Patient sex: M
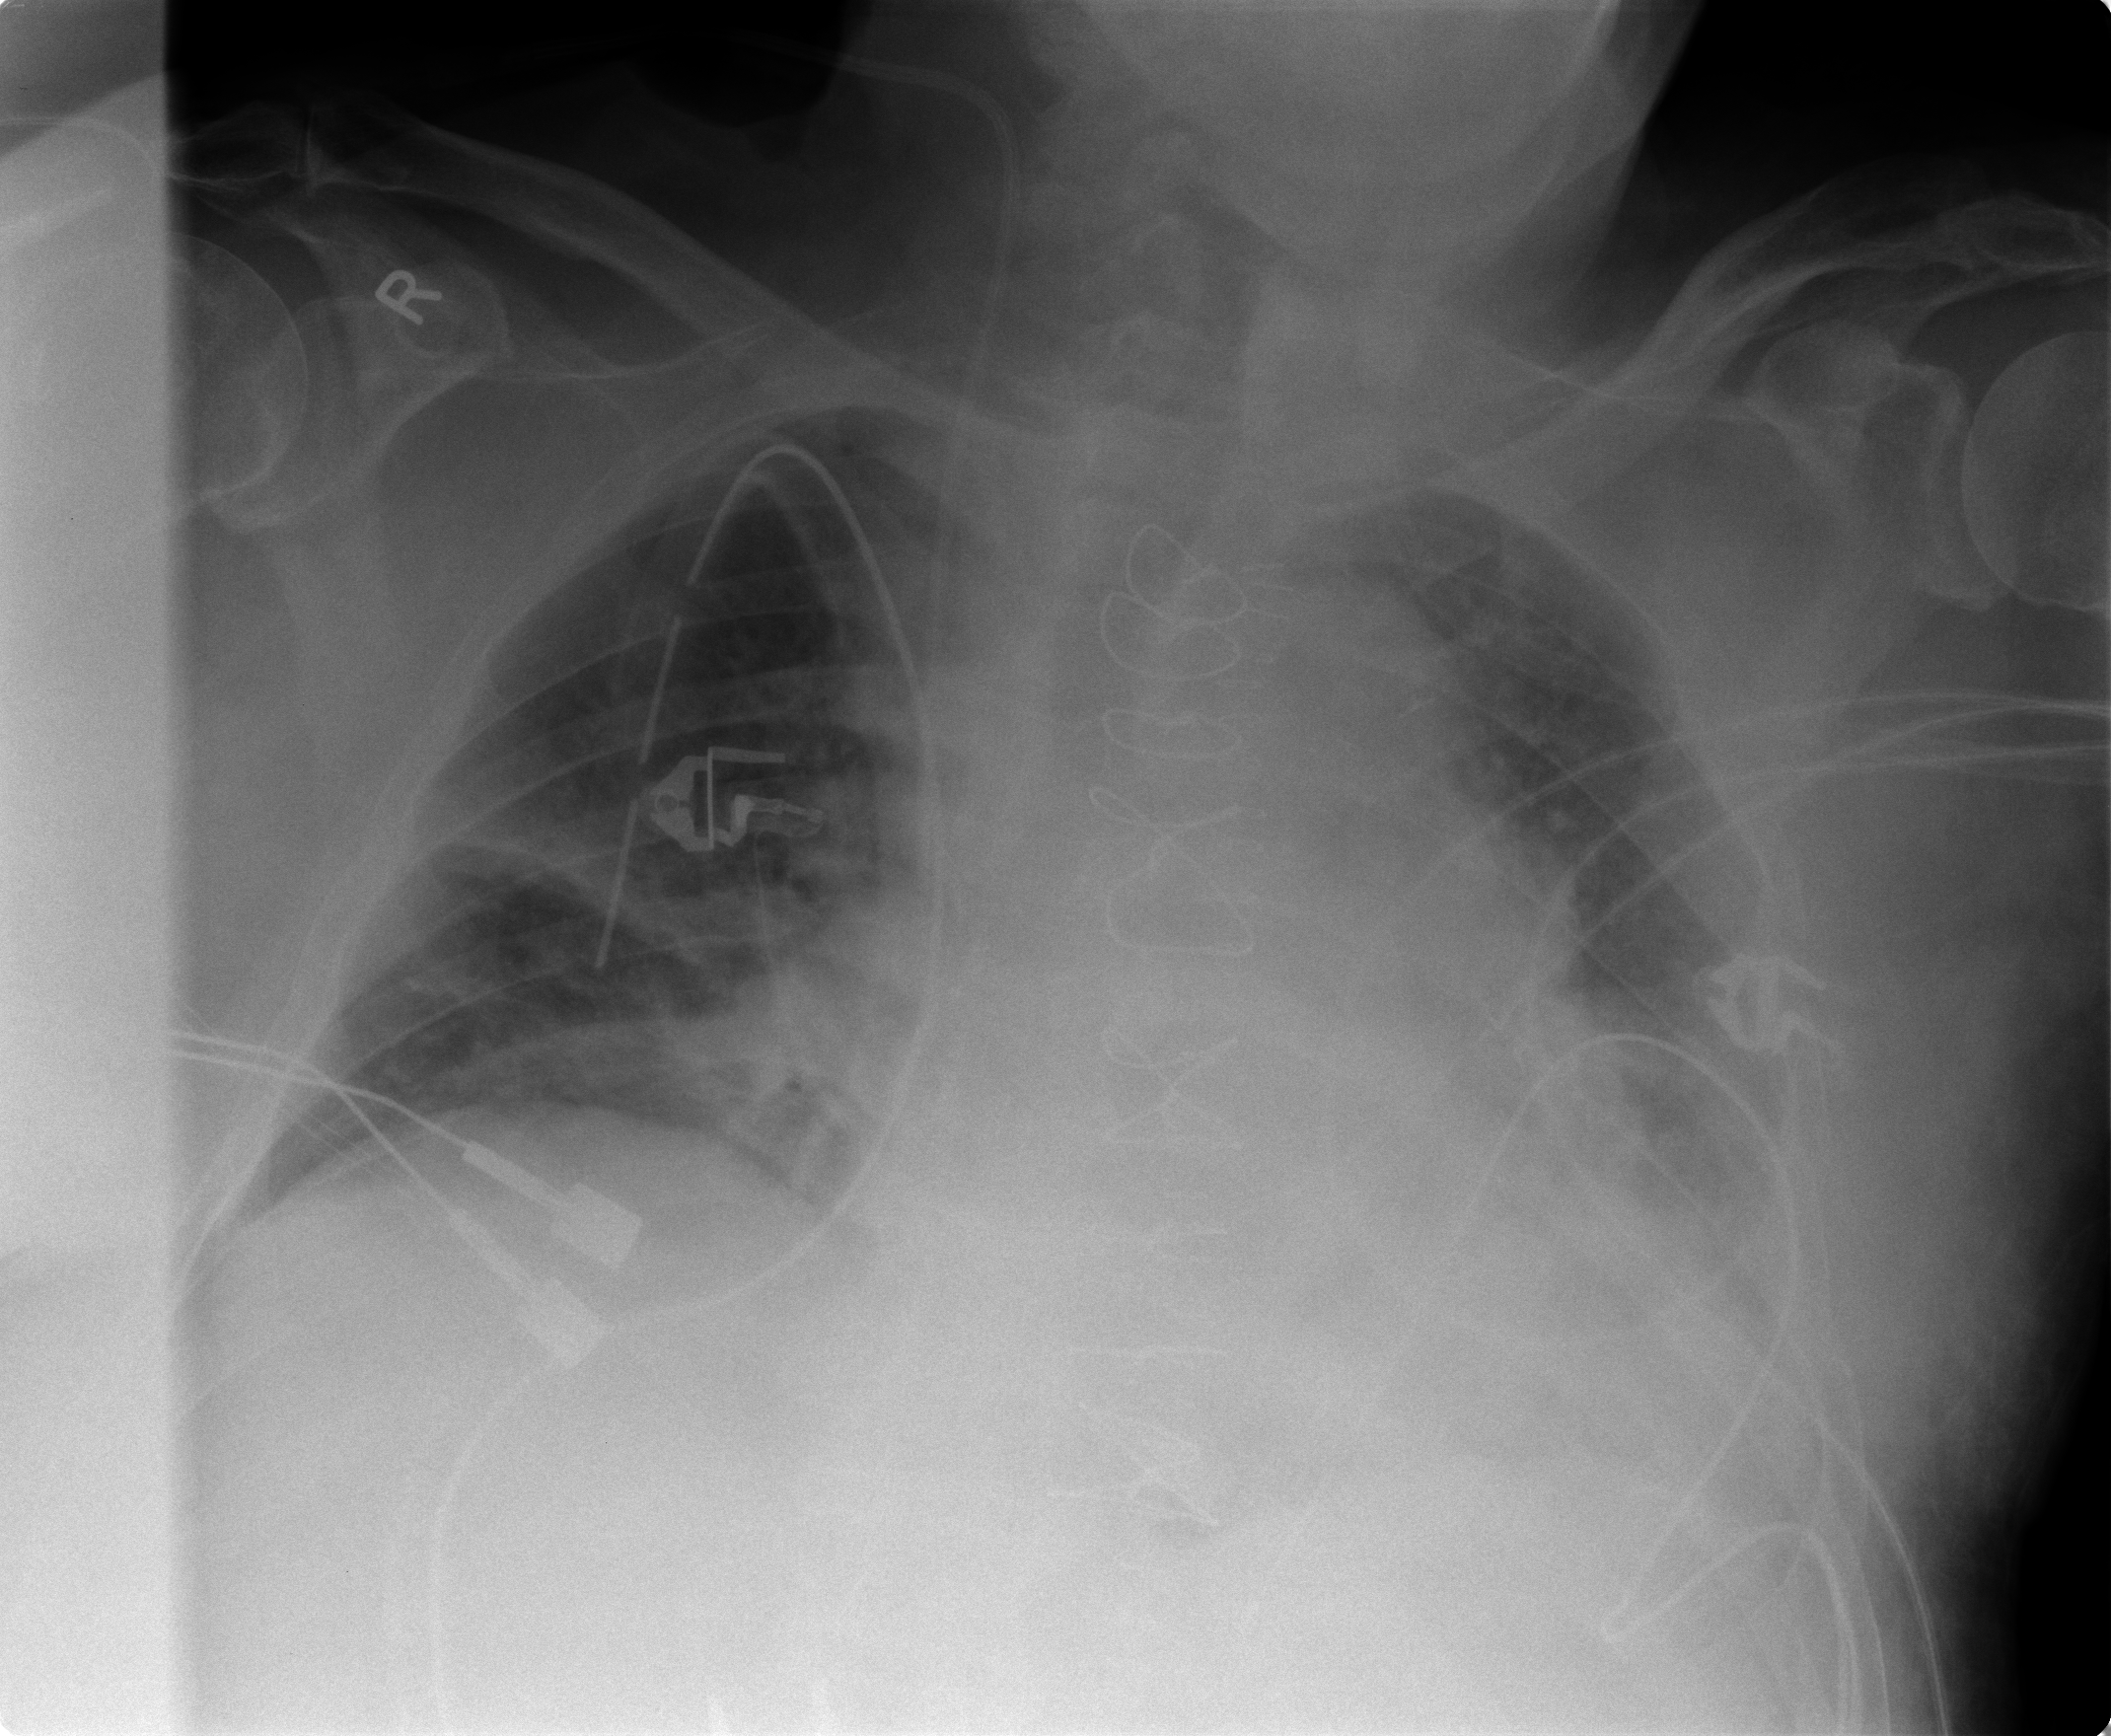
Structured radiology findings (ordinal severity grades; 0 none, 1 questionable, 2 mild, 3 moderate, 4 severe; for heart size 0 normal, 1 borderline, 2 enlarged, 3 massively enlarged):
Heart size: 2
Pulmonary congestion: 2
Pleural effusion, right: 2
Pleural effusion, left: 2
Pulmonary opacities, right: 2
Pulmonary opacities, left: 2
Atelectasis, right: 2
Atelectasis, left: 2